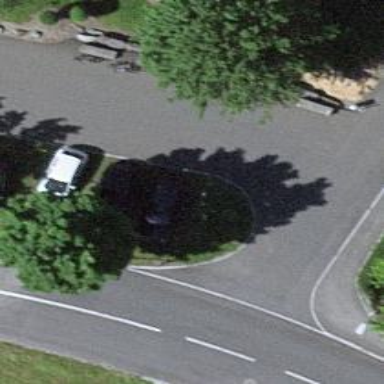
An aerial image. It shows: Parking aisle designated as service road.